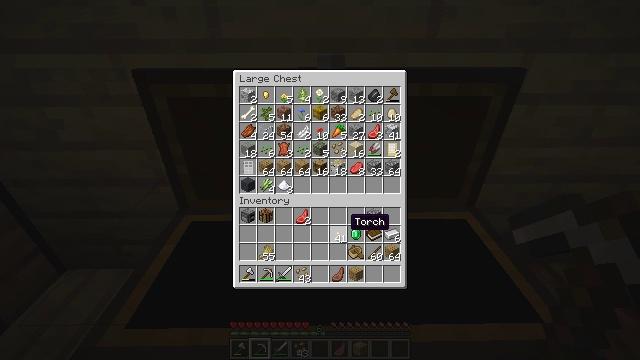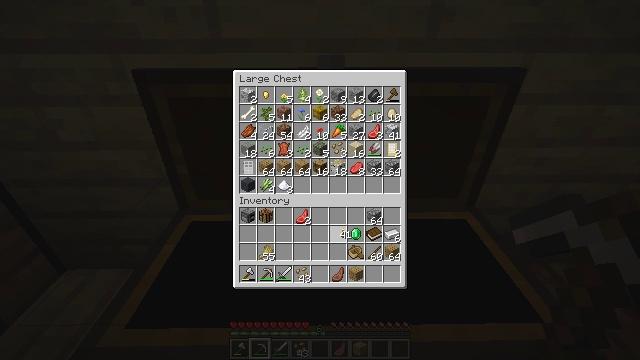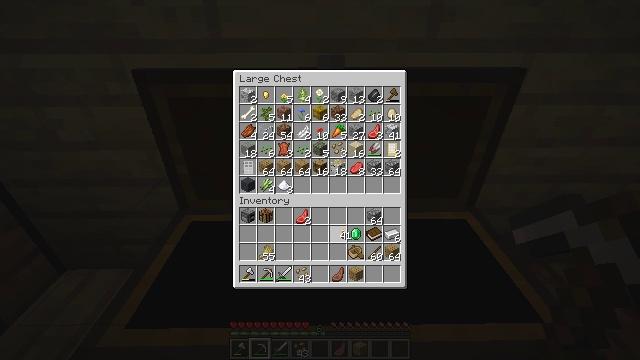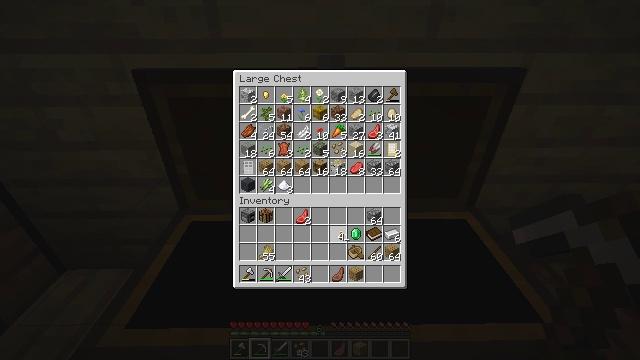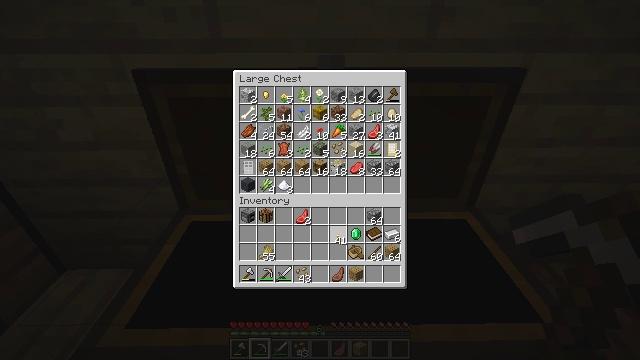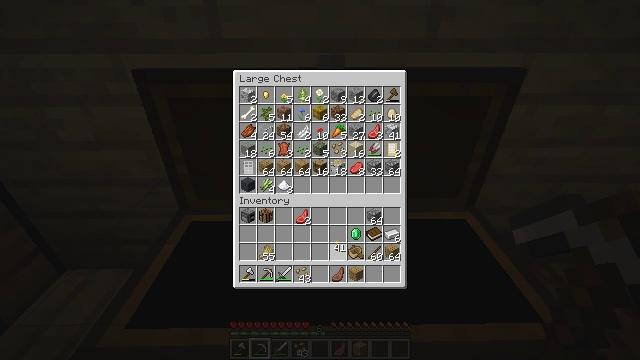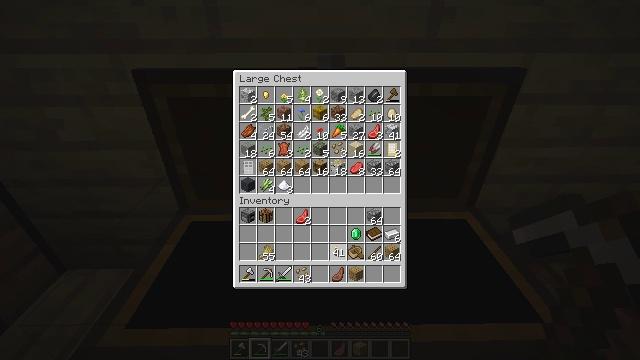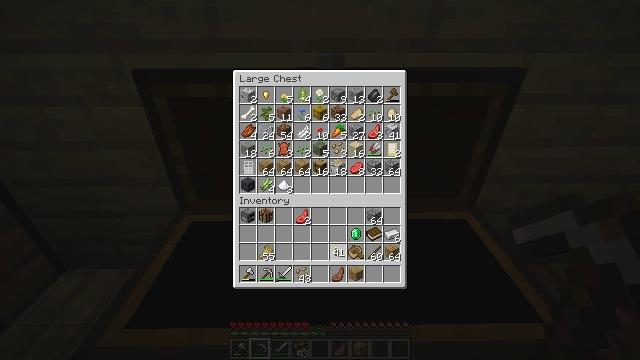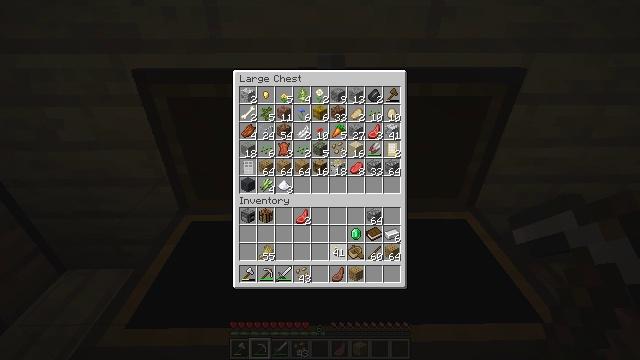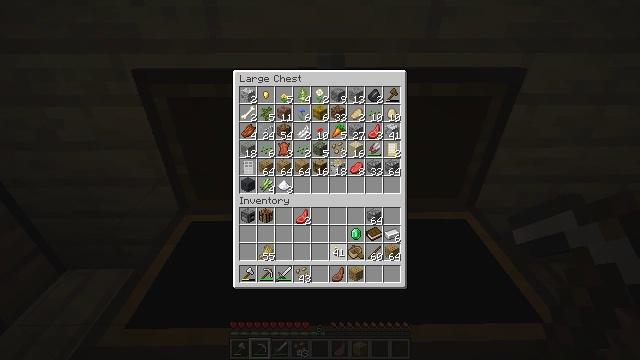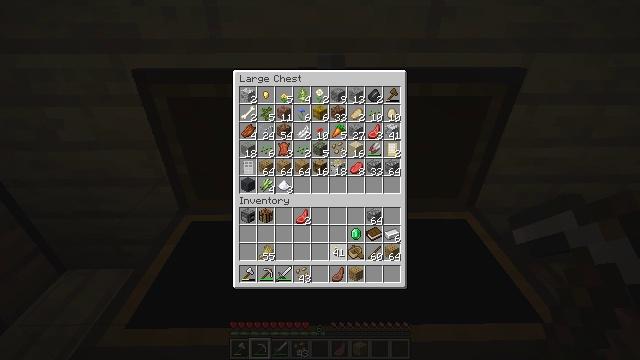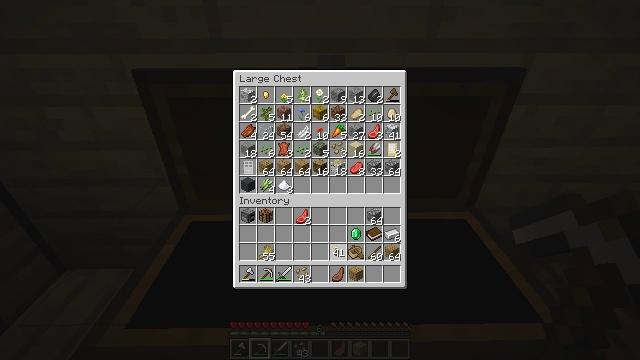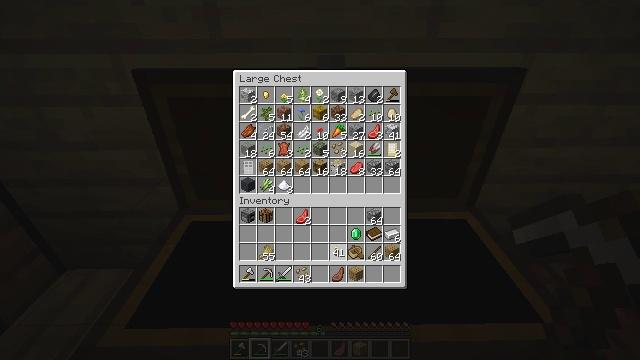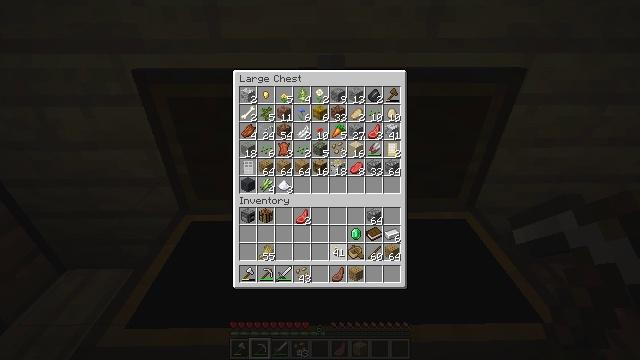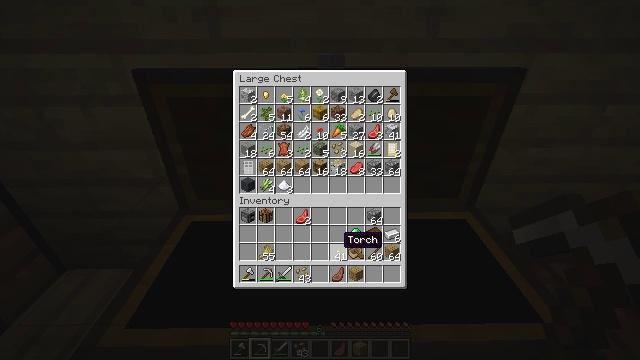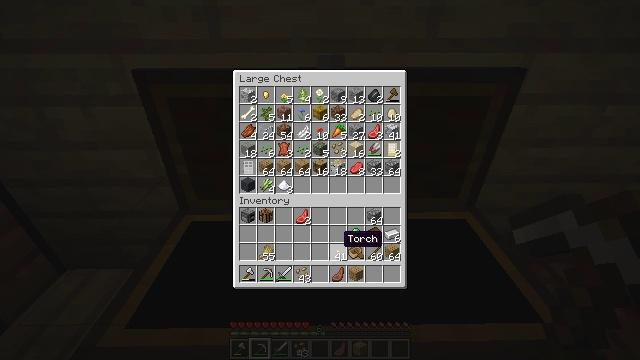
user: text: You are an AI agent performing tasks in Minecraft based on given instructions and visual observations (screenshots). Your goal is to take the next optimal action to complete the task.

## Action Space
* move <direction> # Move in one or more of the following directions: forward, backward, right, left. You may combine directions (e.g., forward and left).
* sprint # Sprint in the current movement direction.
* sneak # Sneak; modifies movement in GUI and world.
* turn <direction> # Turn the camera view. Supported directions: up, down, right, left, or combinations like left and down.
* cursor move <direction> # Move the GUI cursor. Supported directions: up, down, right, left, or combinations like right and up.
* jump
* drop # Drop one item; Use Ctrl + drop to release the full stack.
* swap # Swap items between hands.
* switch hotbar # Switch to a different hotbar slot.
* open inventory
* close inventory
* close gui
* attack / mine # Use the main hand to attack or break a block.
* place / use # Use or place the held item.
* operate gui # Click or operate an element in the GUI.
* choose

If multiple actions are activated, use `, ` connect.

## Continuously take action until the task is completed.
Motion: motion action
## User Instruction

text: Remove a cooked porkchop from the inventory.
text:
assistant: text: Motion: operate gui
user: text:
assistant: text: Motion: operate gui
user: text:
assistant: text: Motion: operate gui
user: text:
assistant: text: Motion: no_op
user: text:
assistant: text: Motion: no_op
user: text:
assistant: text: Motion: no_op
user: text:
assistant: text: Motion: no_op
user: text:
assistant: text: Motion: no_op
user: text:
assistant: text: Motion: no_op
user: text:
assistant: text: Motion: operate gui
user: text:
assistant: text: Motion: operate gui
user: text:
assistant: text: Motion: operate gui
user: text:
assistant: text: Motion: operate gui
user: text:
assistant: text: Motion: no_op
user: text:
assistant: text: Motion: no_op
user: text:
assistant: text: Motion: cursor move right and up
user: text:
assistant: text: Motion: no_op
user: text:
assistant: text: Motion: no_op
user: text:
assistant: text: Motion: no_op
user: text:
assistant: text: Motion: no_op
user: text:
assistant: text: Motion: no_op
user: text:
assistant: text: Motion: no_op
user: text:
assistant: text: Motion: no_op
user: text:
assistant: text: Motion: no_op
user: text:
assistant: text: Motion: no_op
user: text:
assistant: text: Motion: no_op
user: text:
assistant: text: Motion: no_op
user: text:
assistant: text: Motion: no_op
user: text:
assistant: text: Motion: no_op
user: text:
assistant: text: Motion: no_op